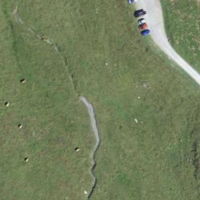
EUNIS habitat code: 23
Species observed at this site:
Parnassia palustris
Campanula barbata